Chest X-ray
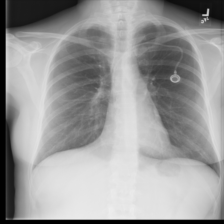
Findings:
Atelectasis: negative
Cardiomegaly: negative
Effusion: negative
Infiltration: negative
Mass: negative
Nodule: negative
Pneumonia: negative
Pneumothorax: negative
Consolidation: negative
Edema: negative
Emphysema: negative
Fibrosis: negative
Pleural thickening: negative
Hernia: negative